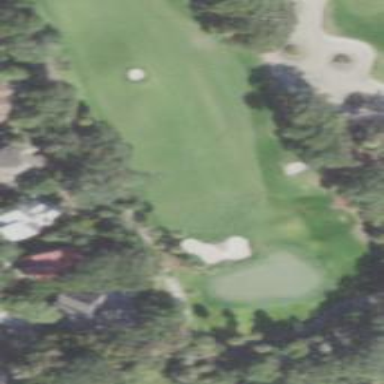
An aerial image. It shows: View of golf hole.